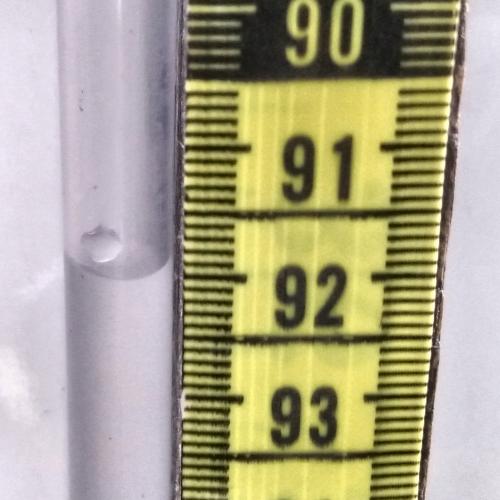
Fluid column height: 92.0 cm